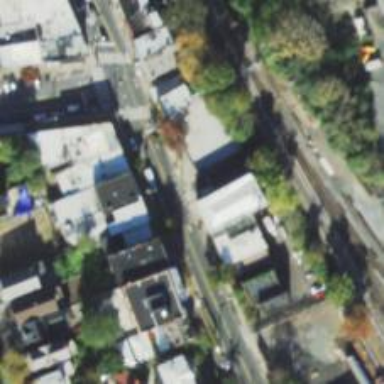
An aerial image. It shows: Service road with separate sidewalk.